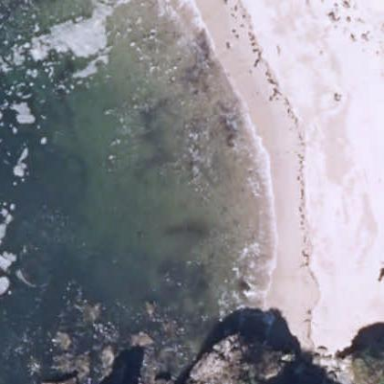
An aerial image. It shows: Beautiful beach with natural surroundings.